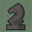
Piece: bN